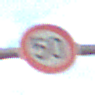
Verkehrszeichen: Geschwindigkeit50
Umgebung: Outdoor, Nature
Tageszeit: SunriseSunset
Wetter: PartlyCloudy
Licht: Natural
Jahreszeit: NotSpecified
Kontrast: LowContrast